Field crop: maize
Growth stage: 1
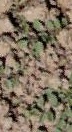
Species: convolvulus